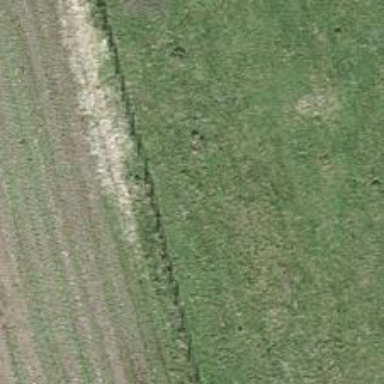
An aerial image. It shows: Hedge acting as barrier.